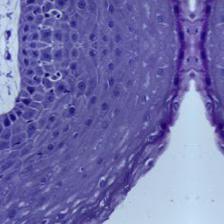
Diagnosis: Normal